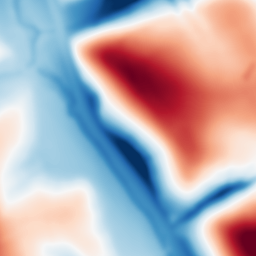
Category: multiscale
Decomposition family: dog
Decomposition parameters: sigma_low: 3
sigma_high: 50
Upsampling method: quintic
Upsampling parameters: scale: 8
Upsampling scale: 8